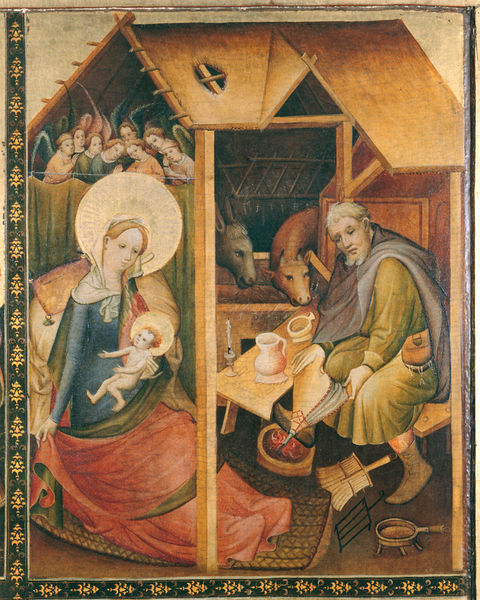
Titel: Goldene Tafel, Die Darbringung (Innenseite des äußeren Flügels)
Institution: Hannover, Niedersächsisches Landesmuseum
Schlagwörter: blau, feuer, flügel, gemälde, dach, haus, rot, bibel, hütte, gewand, mantel, kind, esel, engel, krug, kuh, kissen, kerze, besen, nimbus, christus, jesus, stall, heilig, maria, anbetung, ochse, josef, joseph, geburt, krippe, weihnachten, ochs, geburt christi, nimus, bethlehem, heilihenschein, jerusaelm, relegion, ocs, feuerbalg, tafebild